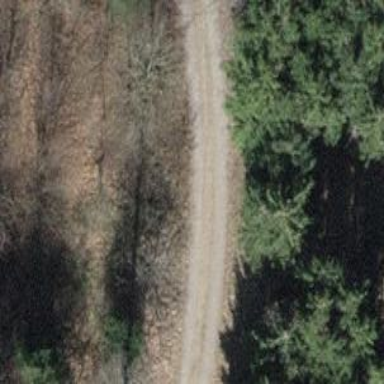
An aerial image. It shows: Track road with grade3 tracktype.